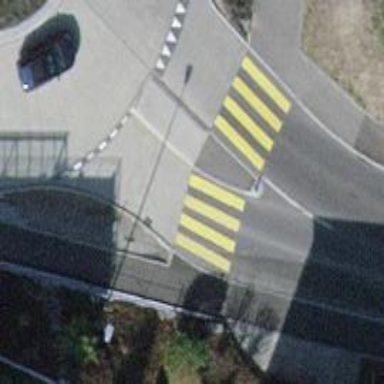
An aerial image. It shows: Uncontrolled crossing with central island on the road.